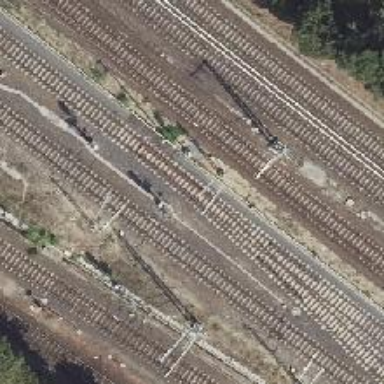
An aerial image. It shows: Railway signal.